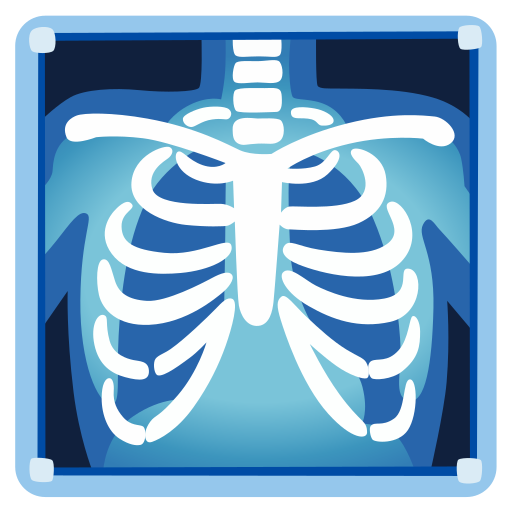
Emoji: 🩻